Question: I want to make a page act like if it isn't exists and print out a 404 error message. This works perfectly but the page it self is showing under the whole website when the 404 page is visible.
Code:
'''
header('HTTP/1.1 404 Not Found', true, 404);
require_once('error.php');
'''
Screenshot:

Does anyone here know how I can fix this problem?
Thanks in advance.
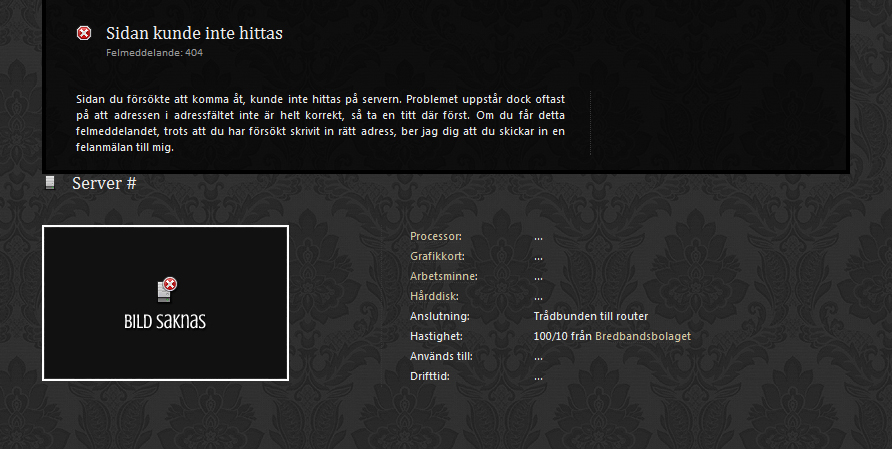
Answer: '''
header('HTTP/1.1 404 Not Found', true, 404);
require_once('error.php');
exit ();
'''